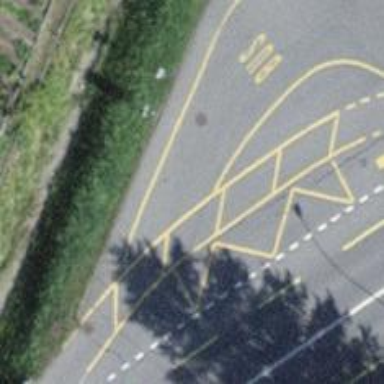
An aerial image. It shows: Public transport stop position.